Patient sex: M
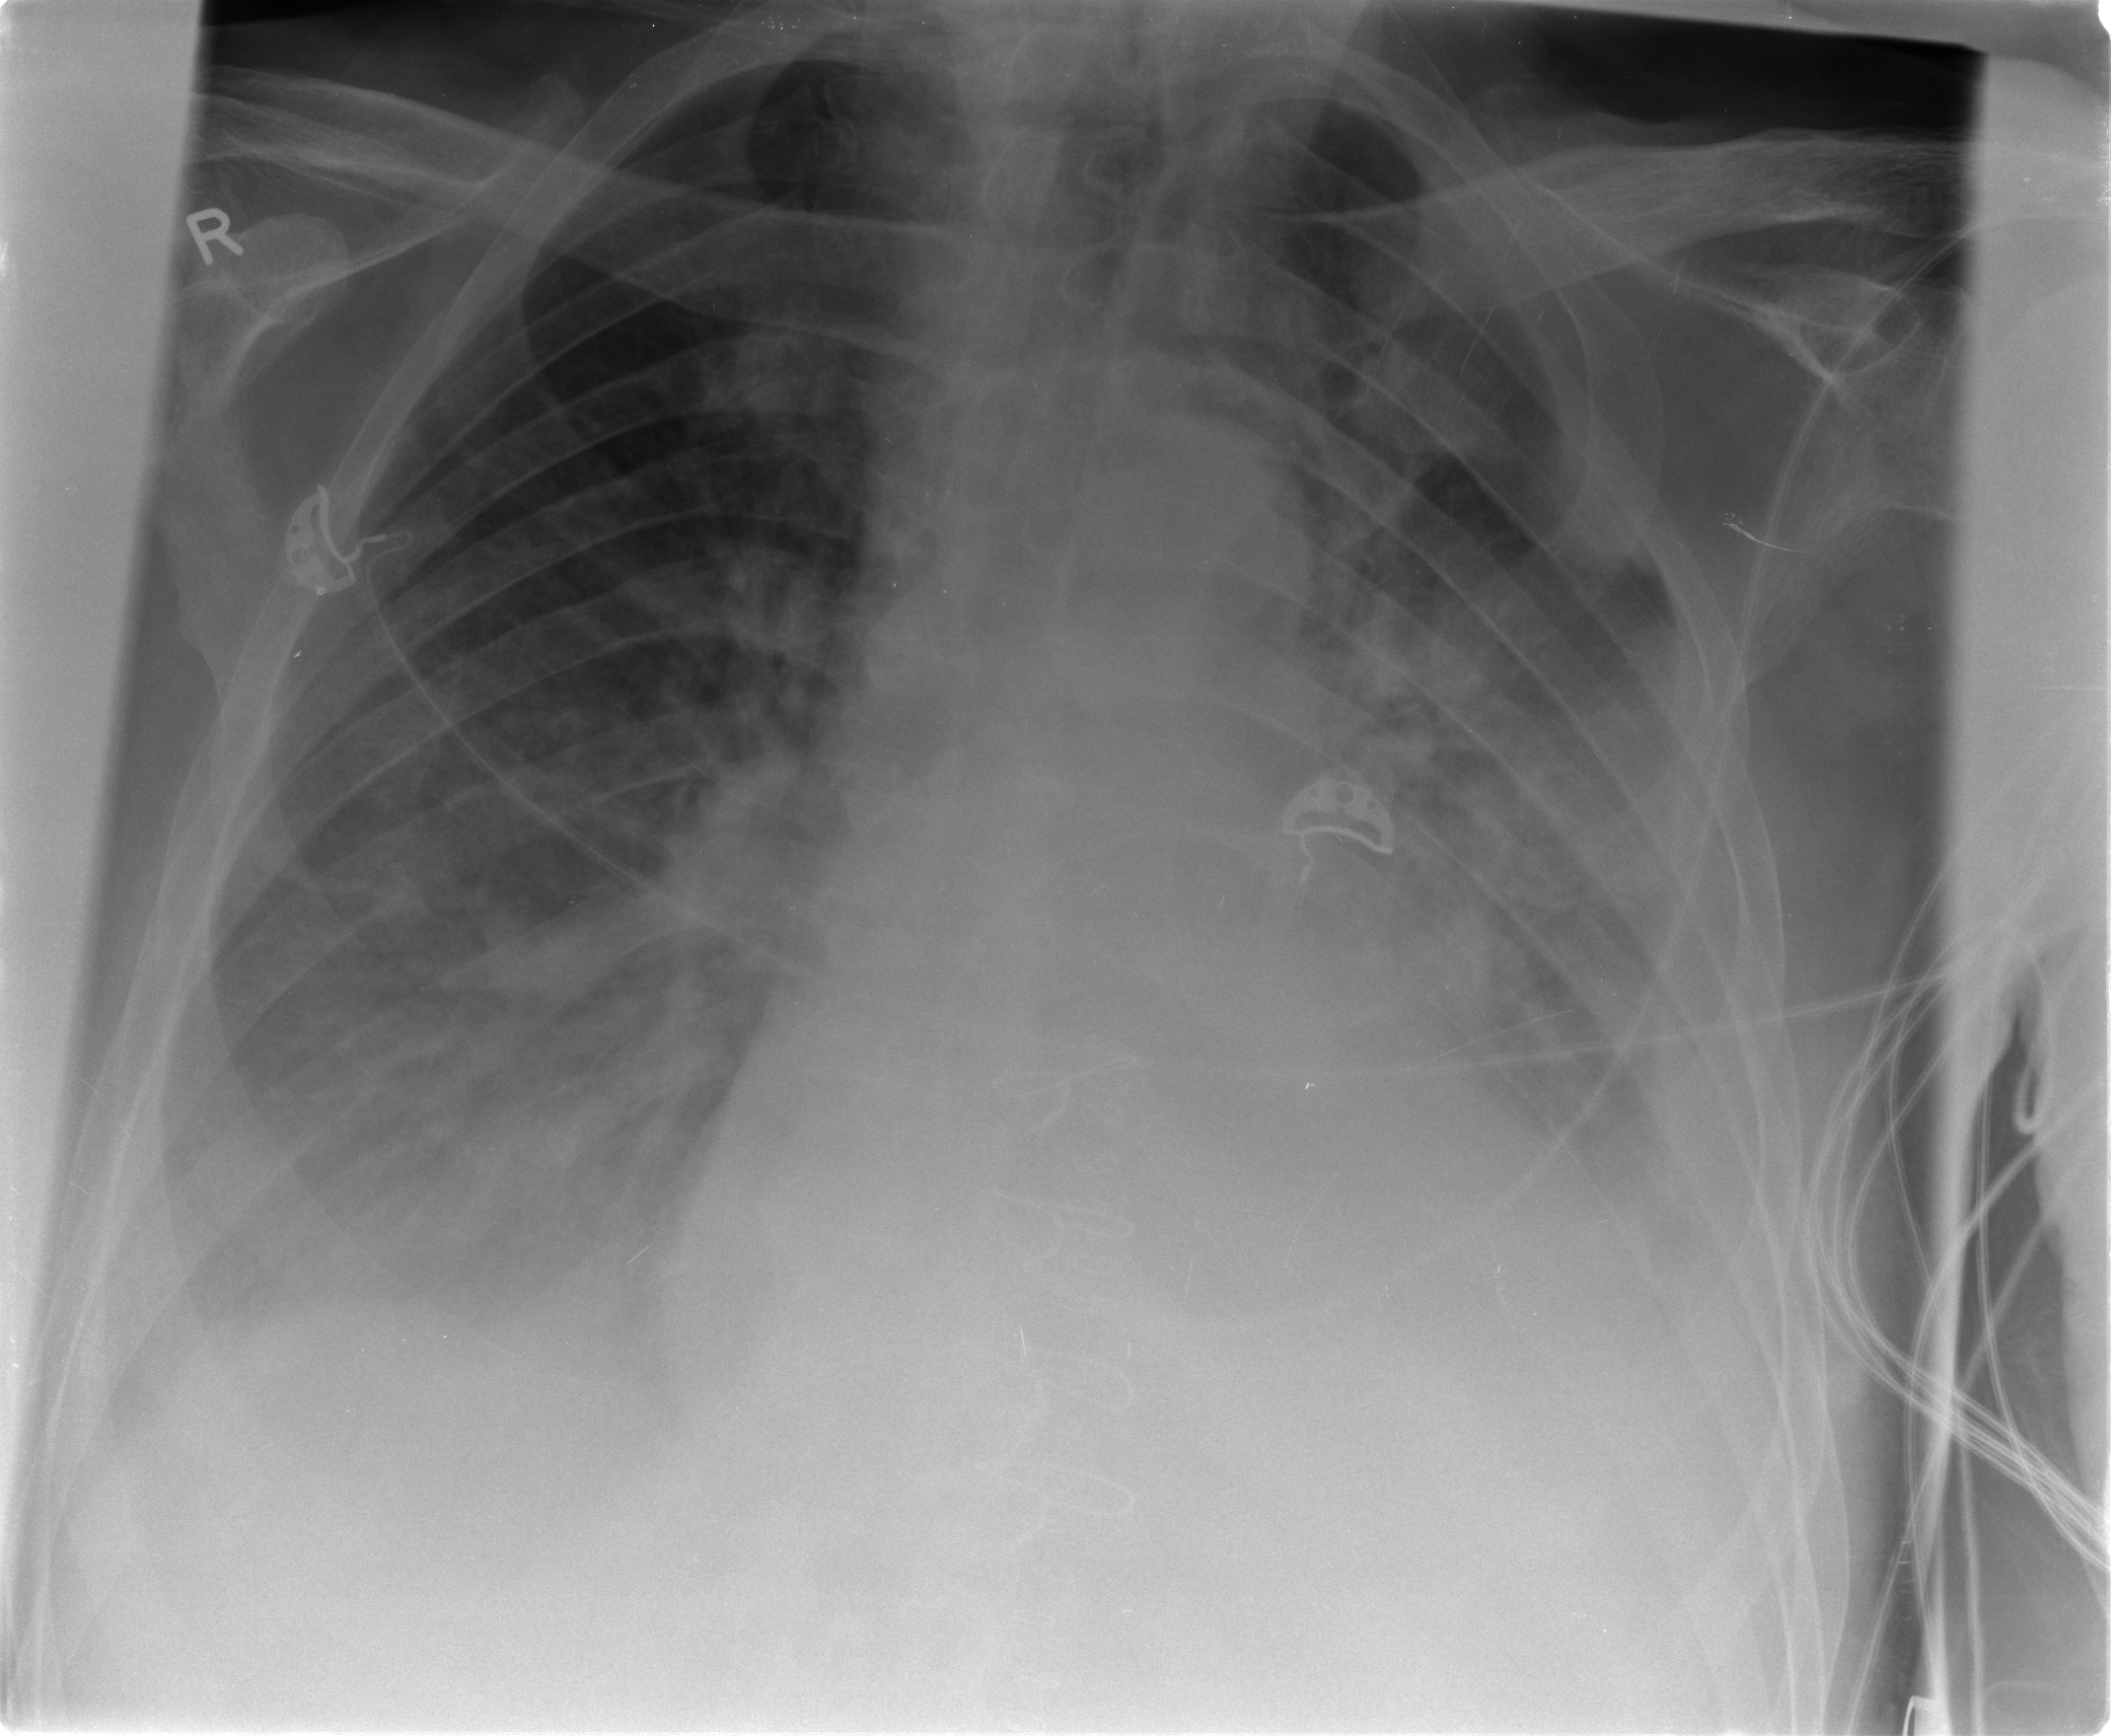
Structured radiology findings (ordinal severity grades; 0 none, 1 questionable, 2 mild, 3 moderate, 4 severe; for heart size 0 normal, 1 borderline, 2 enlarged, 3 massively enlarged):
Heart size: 2
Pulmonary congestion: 2
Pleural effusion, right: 2
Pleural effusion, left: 2
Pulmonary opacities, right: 2
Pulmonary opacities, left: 2
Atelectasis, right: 2
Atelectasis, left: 2